Aerial crown-view tile of a tropical tree (Barro Colorado Island, Panama), acquired 20250915:
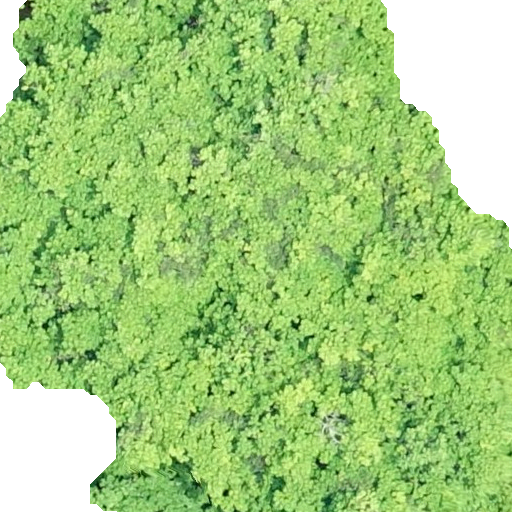
Species: Tachigali panamensis
GBIF accepted scientific name: Tachigali panamensis
Crown area: 420.607 m²